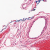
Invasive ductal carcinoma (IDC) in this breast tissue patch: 0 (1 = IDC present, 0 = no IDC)